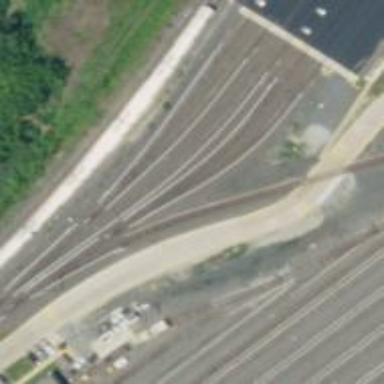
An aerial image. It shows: Yard area with electrified rail tracks.